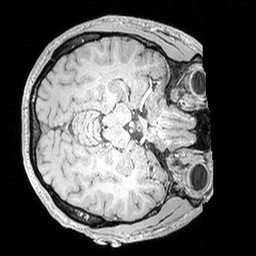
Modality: MP2RAGE
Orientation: axial
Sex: male
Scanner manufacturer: siemens
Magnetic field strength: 3 T
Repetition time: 5 s
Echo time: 0.00292 s